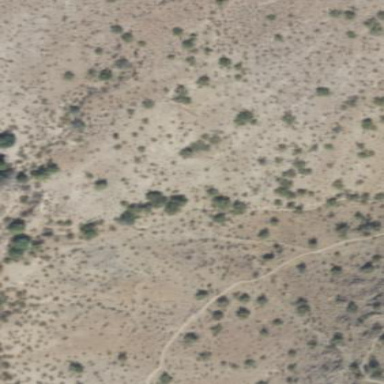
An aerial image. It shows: Area covered in scrub vegetation.